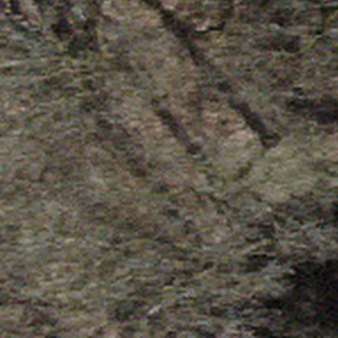
Label: other